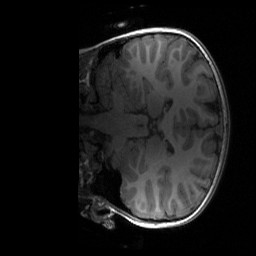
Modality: T1w
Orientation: coronal
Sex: female
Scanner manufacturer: siemens
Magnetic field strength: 3 T
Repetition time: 1.9 s
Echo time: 0.00243 s